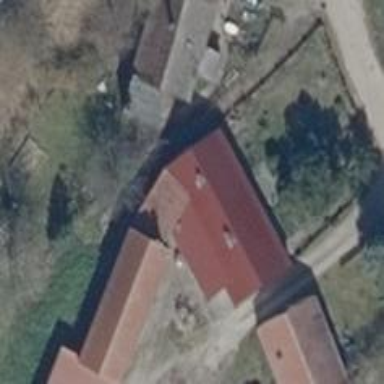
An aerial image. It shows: Simple and straightforward house.